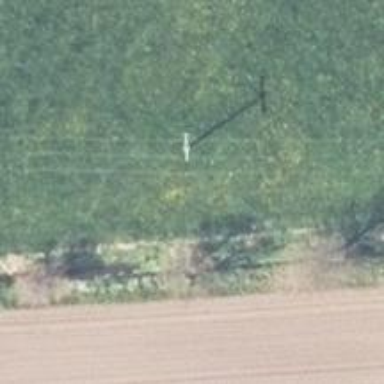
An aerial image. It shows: Power pole.